Question: I'm trying to use <URL> to connect to my local SQLite database however I've no idea of how to make the connection. In previous SQLite clients I've simply opened the database file.

What properties should I be putting into these fields? My database is simply 'development.db' and located inside my Rails application
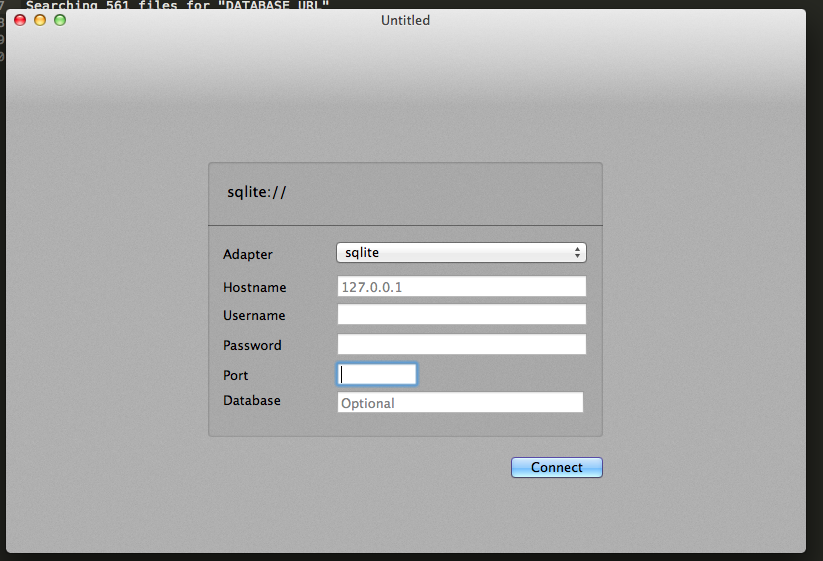
Answer: This is how I open the sqlite3
Method 1: Fill in the first box 'file://path/to/file/db.sqlite3', select file adapter, fill in the Database column with: 'Path/to/yourdb.sqlite3'
Method 2: You can drag-and-dropping the sqlite3 file on the app icon.